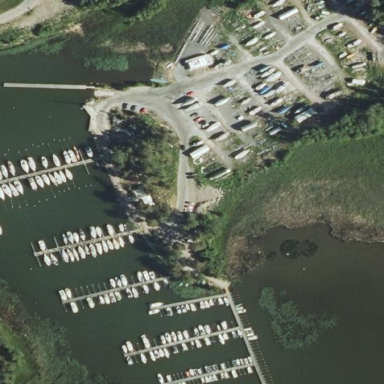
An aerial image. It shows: Marina leisure land next to boatyard waterway.